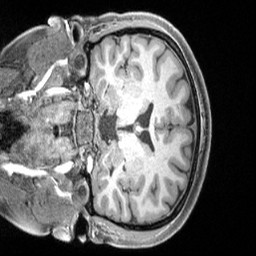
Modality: T1w
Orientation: coronal
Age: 26
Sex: female
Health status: ill
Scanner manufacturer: siemens
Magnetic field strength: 3 T
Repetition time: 2.4 s
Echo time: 0.00222 s